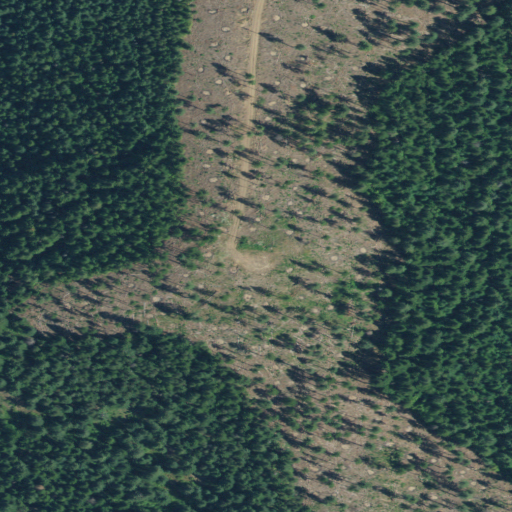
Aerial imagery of mountain in Idaho named Jasper Mountain containing evergreen forest and grassland